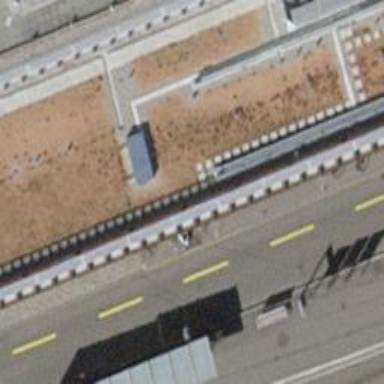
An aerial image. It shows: Bicycle parking area with stands.